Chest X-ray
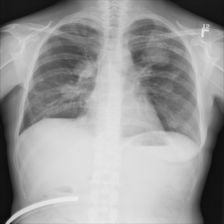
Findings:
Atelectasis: negative
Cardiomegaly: negative
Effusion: negative
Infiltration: negative
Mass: positive
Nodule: negative
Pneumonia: negative
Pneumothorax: negative
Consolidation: negative
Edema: negative
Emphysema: negative
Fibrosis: negative
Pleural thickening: negative
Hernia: negative